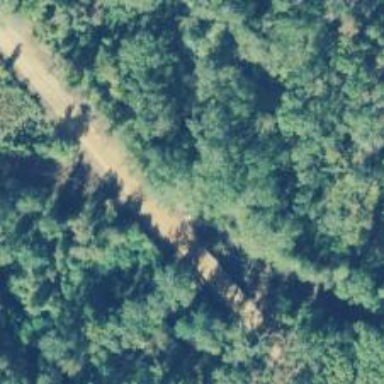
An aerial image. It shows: Unclassified road.